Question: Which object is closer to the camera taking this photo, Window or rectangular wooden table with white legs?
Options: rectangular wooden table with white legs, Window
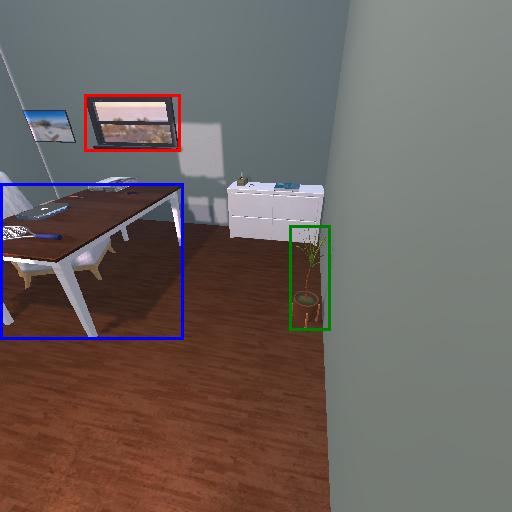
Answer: rectangular wooden table with white legs